Interaction volume radius: 5 \u00c5
Interaction volume height: 15 \u00c5
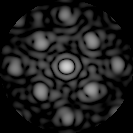
Disorder parameter: 0.3043